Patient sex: F
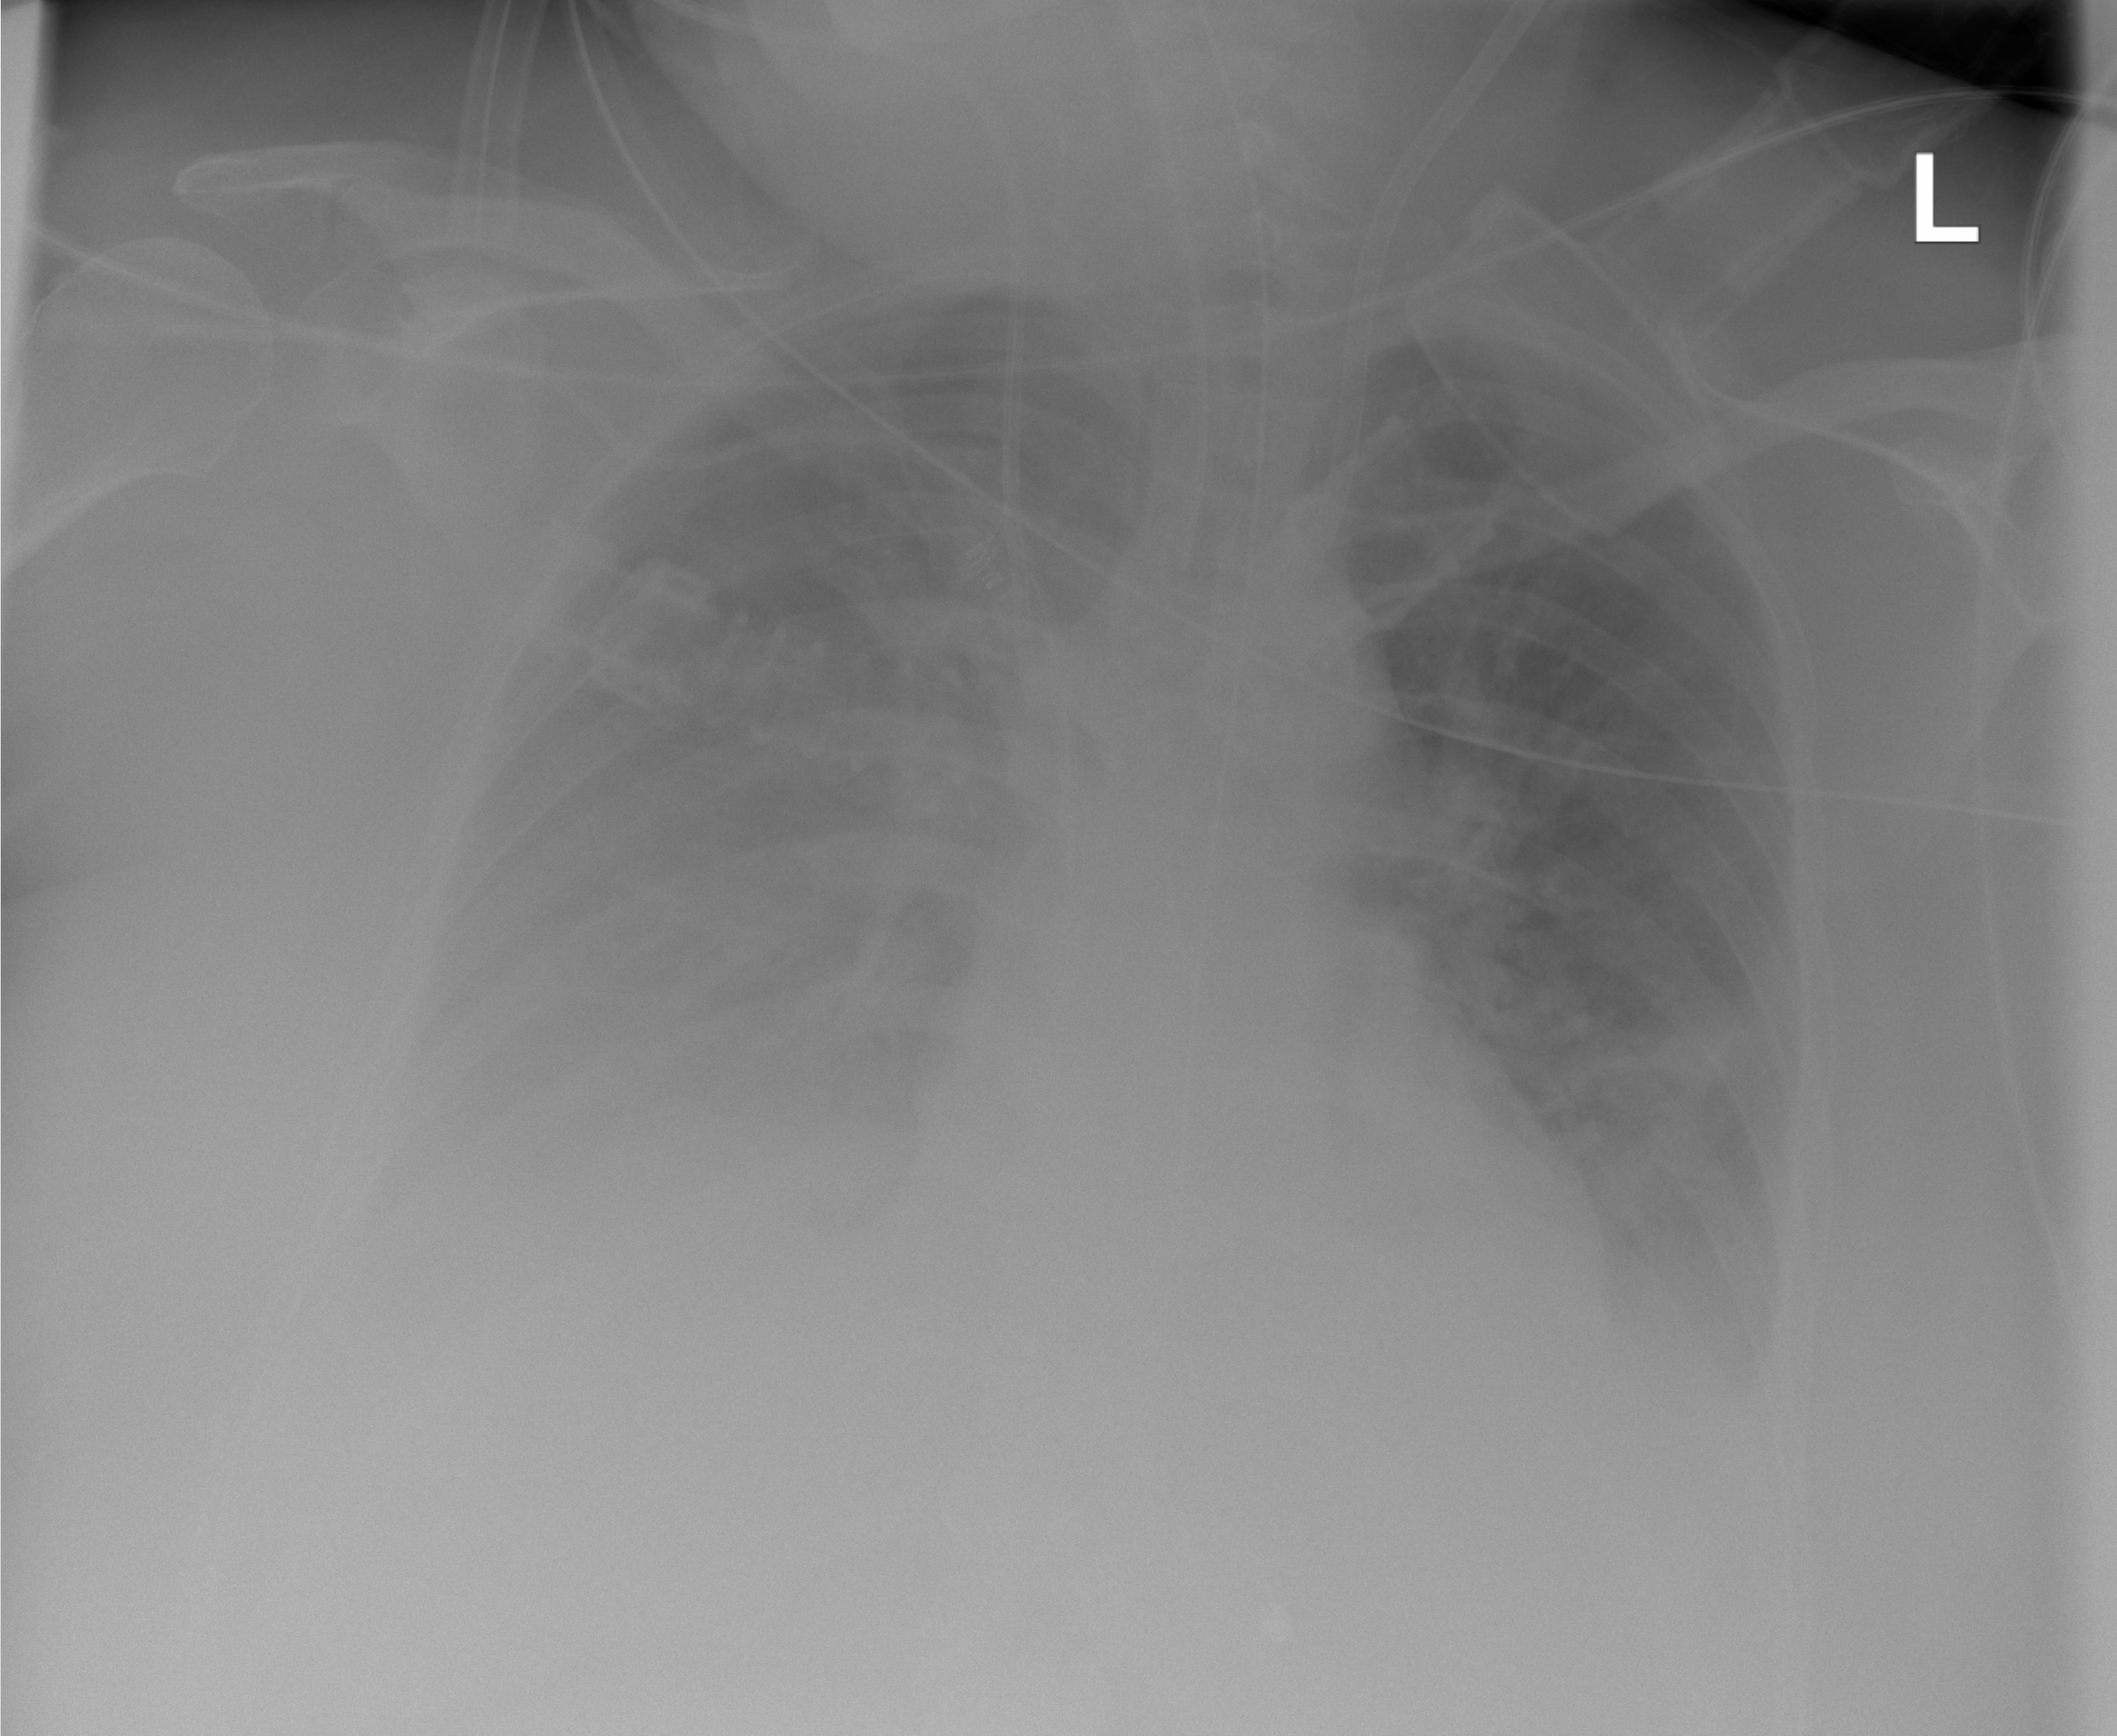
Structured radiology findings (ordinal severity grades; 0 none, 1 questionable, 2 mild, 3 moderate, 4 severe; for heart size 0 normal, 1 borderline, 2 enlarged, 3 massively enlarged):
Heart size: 0
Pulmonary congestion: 2
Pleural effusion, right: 3
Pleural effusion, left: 2
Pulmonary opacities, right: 0
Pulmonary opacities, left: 0
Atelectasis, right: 3
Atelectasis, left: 2